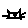
Label: cat